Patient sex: M
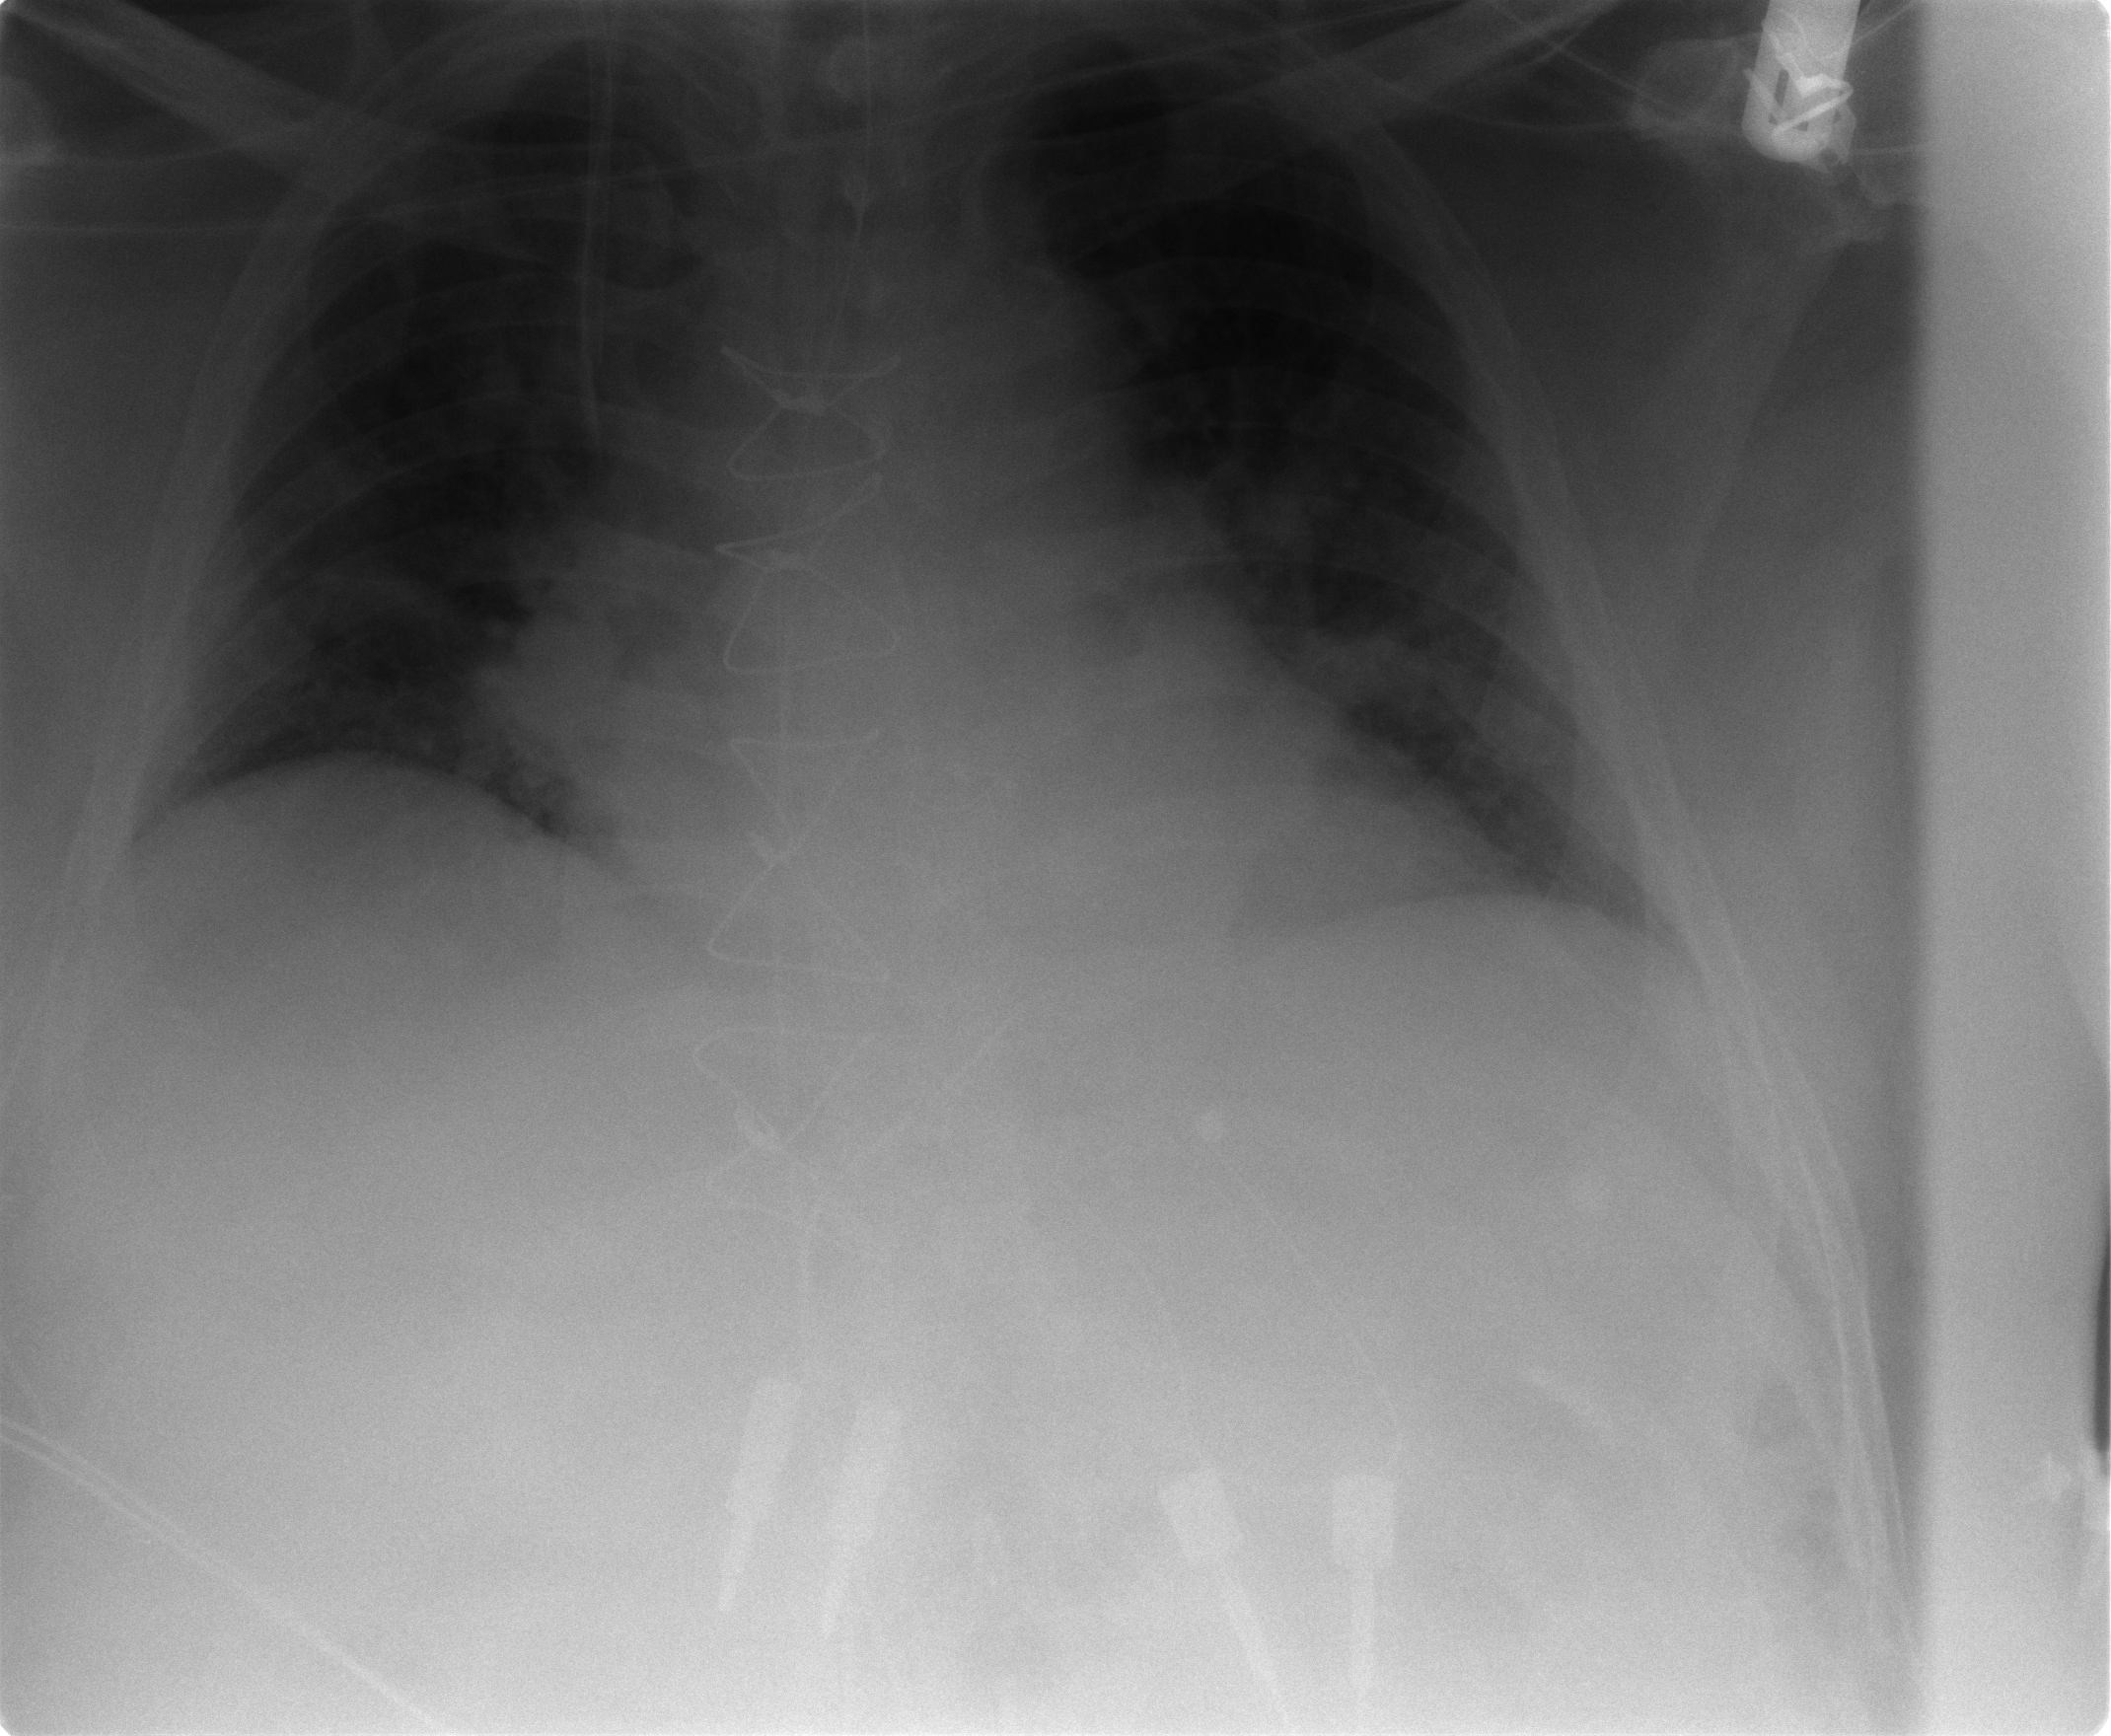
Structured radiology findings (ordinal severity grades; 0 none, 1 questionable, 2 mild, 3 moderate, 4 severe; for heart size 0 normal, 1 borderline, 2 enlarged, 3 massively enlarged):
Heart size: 2
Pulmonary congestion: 2
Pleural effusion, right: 1
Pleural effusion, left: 1
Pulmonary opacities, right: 2
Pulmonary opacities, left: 2
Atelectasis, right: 1
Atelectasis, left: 2